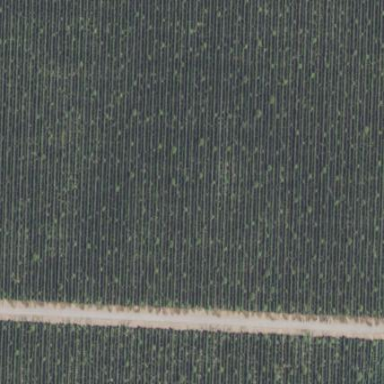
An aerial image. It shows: Vineyard with grape crops.